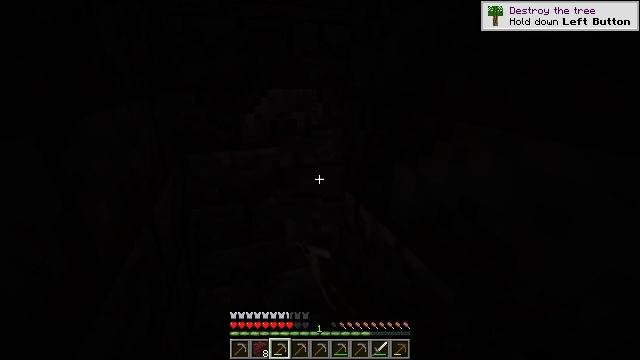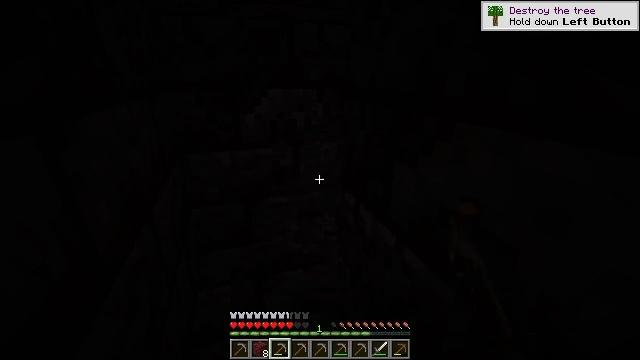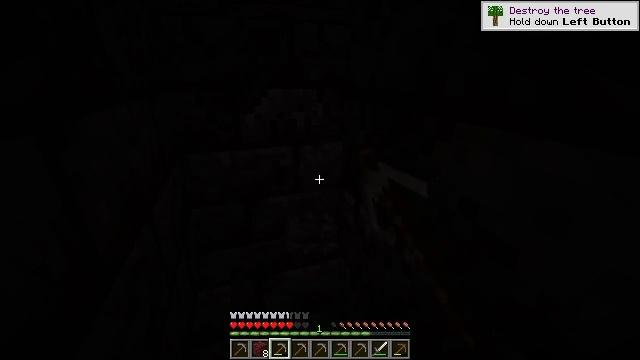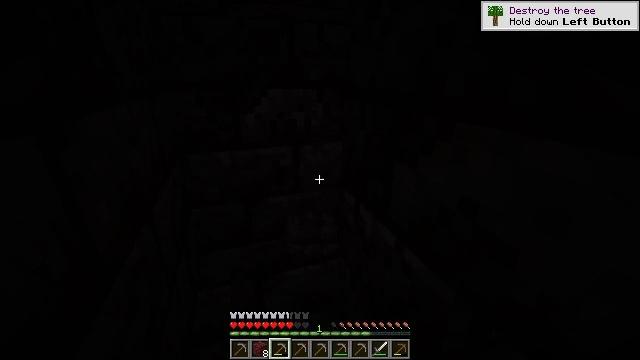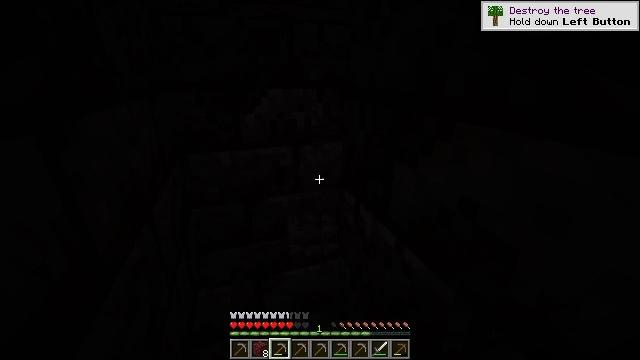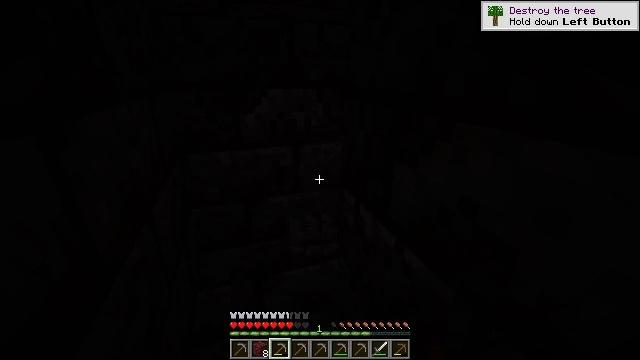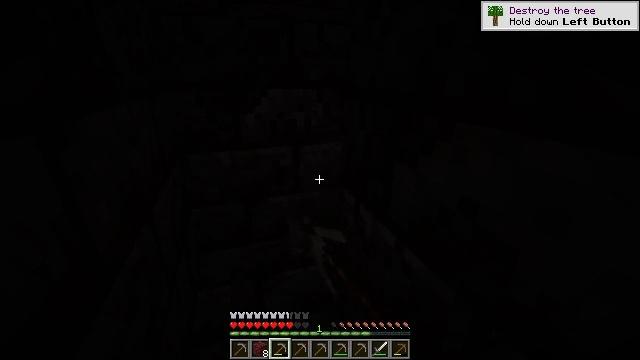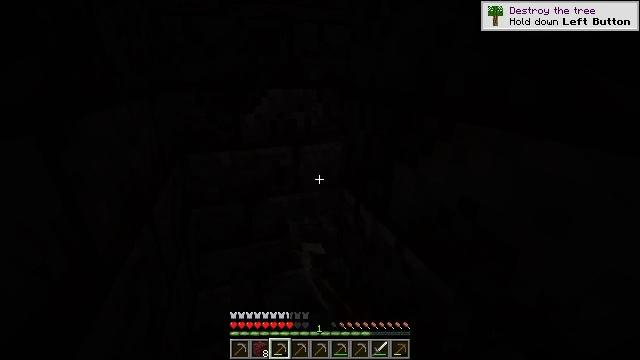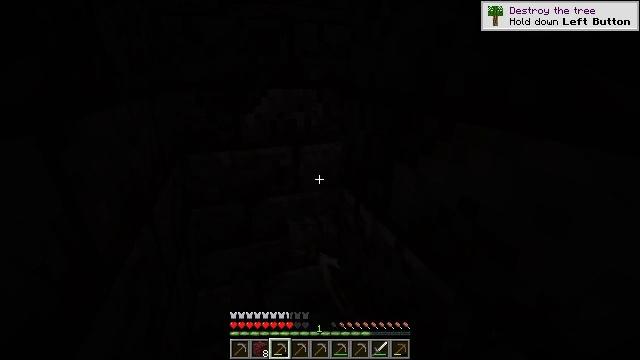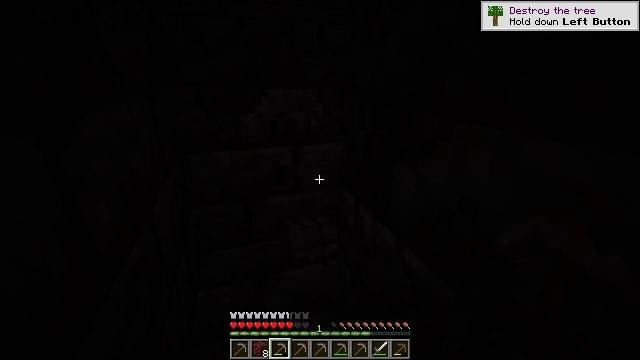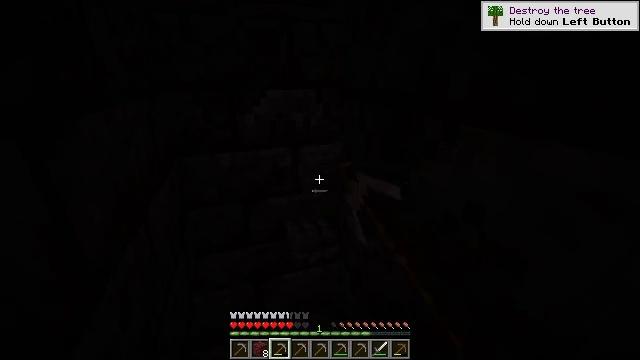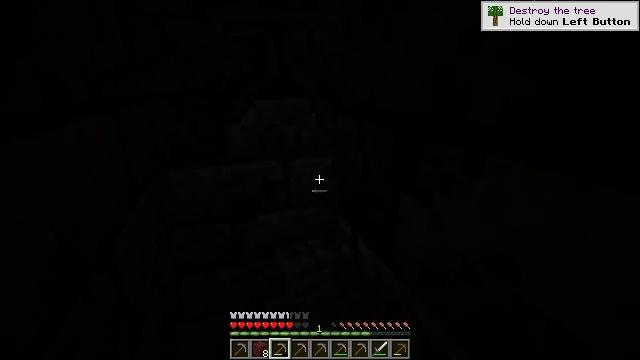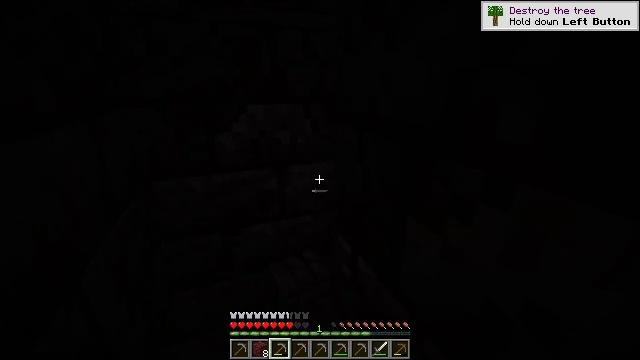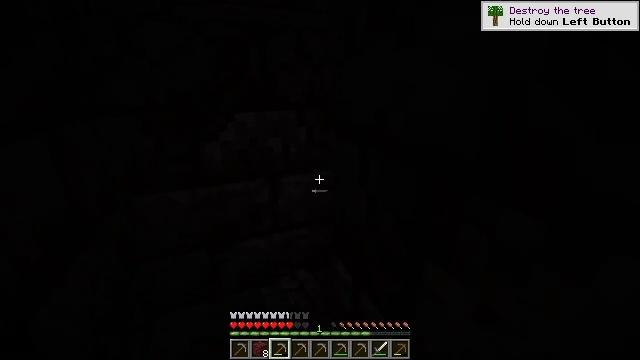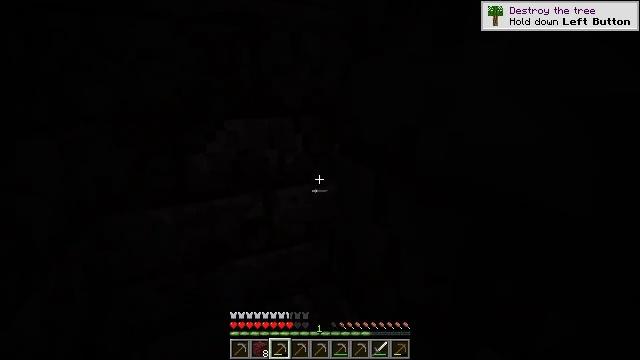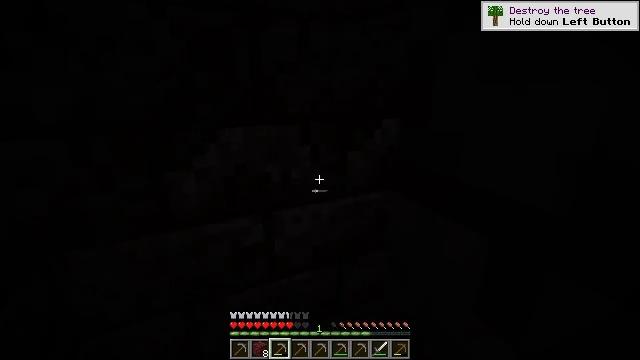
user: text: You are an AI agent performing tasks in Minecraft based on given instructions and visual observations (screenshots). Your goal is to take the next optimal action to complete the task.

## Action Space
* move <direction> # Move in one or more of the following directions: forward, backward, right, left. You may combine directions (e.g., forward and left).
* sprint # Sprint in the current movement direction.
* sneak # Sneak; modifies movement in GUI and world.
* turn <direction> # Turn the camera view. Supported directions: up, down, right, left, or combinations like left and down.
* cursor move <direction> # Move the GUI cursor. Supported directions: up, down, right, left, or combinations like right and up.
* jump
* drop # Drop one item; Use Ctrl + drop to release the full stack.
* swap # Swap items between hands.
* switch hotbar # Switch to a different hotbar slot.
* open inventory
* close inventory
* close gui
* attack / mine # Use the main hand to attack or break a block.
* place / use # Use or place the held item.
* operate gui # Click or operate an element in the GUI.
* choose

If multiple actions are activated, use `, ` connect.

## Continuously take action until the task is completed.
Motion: motion action
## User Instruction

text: Retrieve cracked polished blackstone bricks by mining.
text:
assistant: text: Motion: attack / mine
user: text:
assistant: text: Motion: attack / mine
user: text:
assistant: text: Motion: attack / mine
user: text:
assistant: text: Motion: attack / mine
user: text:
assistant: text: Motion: attack / mine
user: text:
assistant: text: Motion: attack / mine
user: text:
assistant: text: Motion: attack / mine
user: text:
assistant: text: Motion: attack / mine
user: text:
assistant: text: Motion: attack / mine
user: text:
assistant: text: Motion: move forward
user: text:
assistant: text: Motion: move forward, turn right and up
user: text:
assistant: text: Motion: move forward
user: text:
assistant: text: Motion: move forward, turn right
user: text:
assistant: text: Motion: move forward
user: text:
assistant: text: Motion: move forward, turn right
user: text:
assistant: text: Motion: turn right
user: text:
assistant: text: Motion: no_op
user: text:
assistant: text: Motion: no_op
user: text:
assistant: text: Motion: no_op
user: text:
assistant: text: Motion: attack / mine
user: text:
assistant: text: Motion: attack / mine
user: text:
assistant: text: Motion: attack / mine
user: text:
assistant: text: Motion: attack / mine
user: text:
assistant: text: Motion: attack / mine
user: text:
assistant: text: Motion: turn right, attack / mine
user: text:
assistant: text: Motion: turn right, attack / mine
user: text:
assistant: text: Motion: turn right, attack / mine
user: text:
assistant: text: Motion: attack / mine
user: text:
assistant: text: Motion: attack / mine
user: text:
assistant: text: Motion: attack / mine